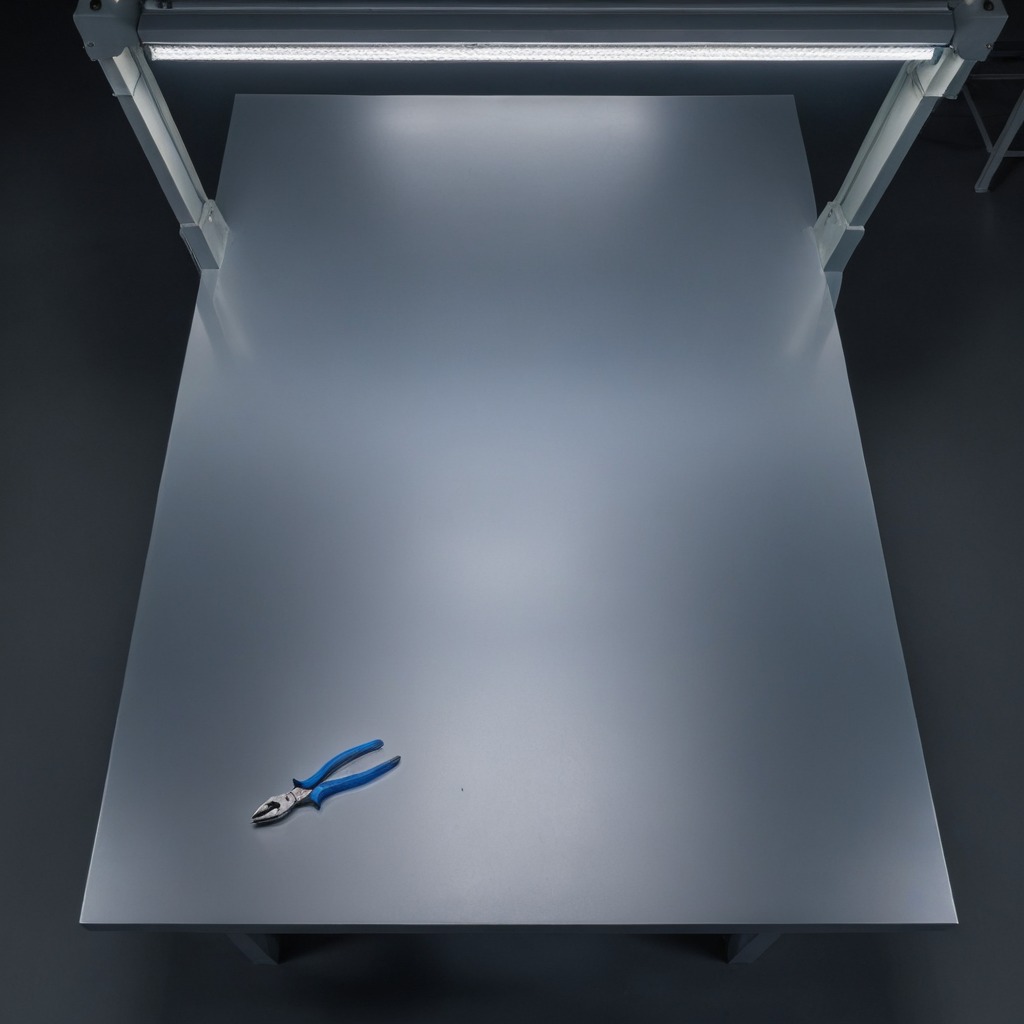
A plier is lying on the tabletop in the evening.